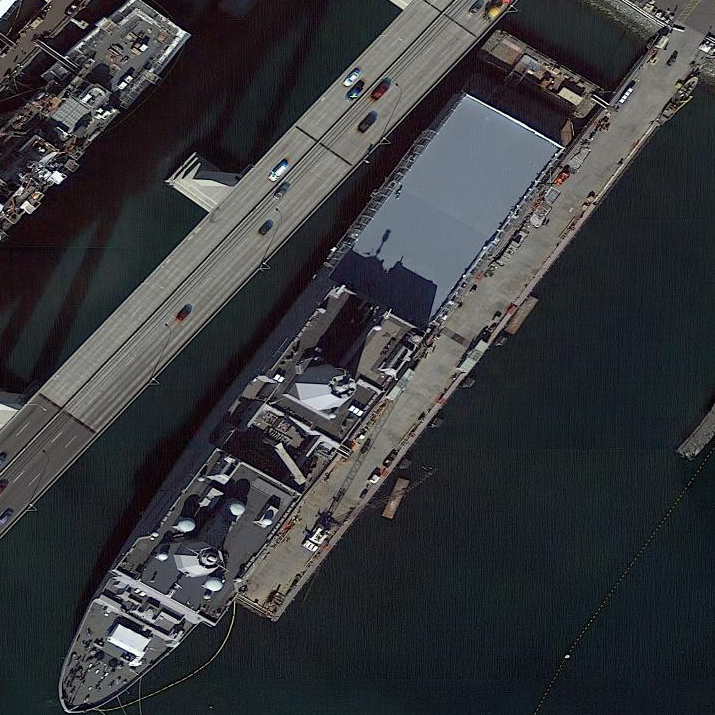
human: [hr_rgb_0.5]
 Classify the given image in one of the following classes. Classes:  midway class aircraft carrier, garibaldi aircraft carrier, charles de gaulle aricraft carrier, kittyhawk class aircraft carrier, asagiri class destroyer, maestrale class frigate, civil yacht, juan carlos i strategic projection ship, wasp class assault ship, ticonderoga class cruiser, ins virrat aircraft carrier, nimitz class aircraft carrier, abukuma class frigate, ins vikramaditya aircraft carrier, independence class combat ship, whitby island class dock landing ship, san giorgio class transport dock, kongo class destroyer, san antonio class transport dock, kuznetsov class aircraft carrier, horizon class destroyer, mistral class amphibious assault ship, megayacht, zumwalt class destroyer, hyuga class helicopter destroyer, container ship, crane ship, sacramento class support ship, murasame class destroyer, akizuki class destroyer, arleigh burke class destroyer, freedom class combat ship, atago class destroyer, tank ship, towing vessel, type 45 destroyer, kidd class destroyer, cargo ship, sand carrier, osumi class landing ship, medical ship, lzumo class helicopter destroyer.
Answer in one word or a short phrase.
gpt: San Antonio class transport dock